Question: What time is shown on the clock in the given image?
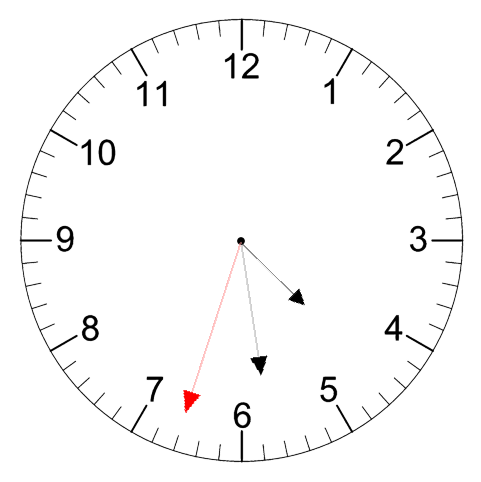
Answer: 04:28:33